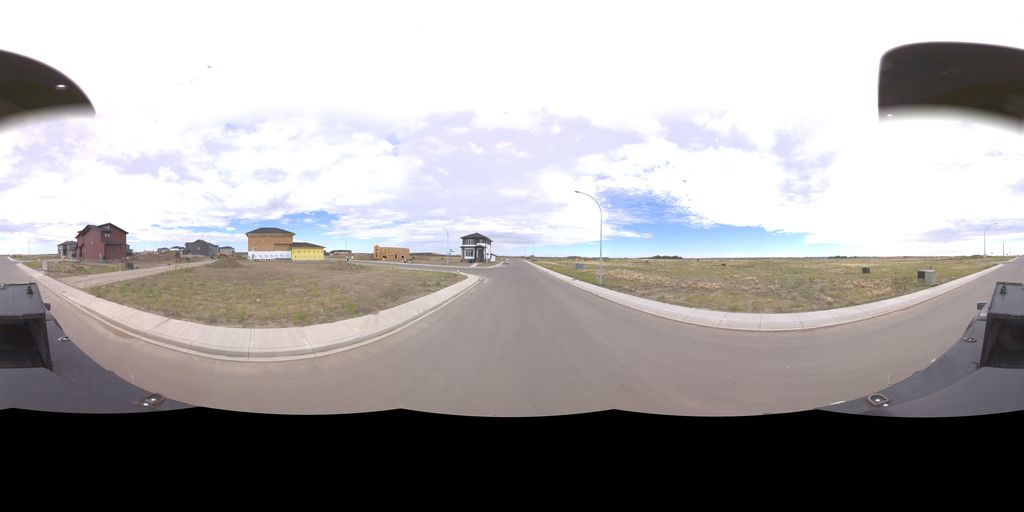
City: saskatoon